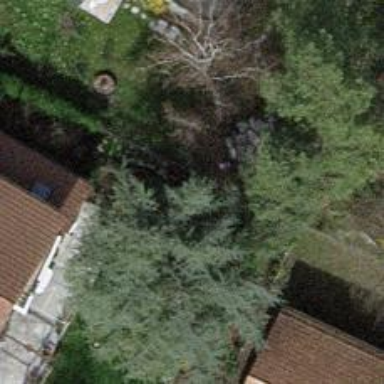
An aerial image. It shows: Evergreen needle-leaved tree.